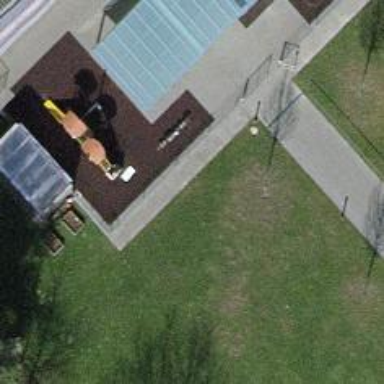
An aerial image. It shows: Playground area for leisure land.